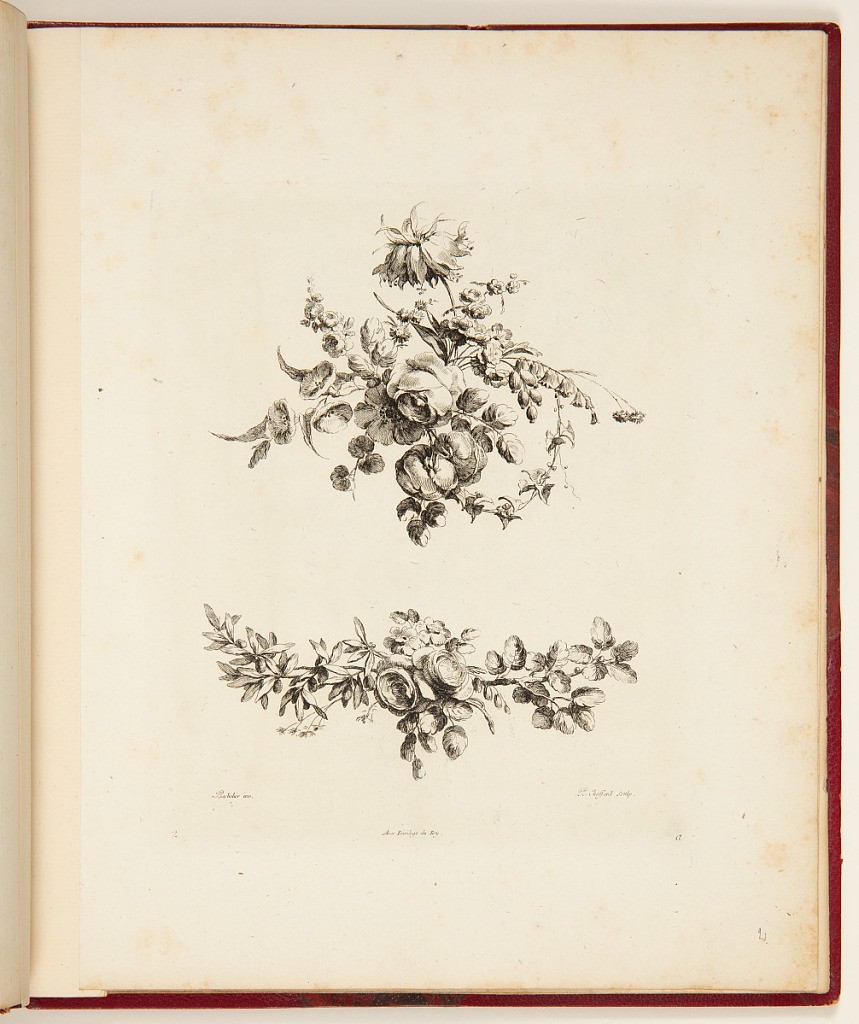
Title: Two Floral Tailpieces or Fleurons
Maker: Jean-Jacques Bachelier, French, 1724 - 1806
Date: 1760
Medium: Etching and engraving on laid paper
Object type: Print
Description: Second plate from a series of six of tailpieces and fleurons originally designed for the 1755-1759 four-volume edition of the Fables de La Fontaine.  Two fleurons or tailpieces, one above the other, made of flowers, leaves and branches. The plate is numbered and signed.